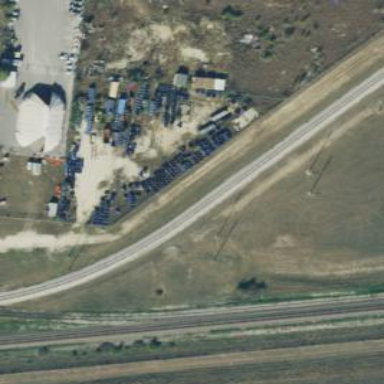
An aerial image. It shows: Industrial area with fence. This industrial zone is scrap yard.